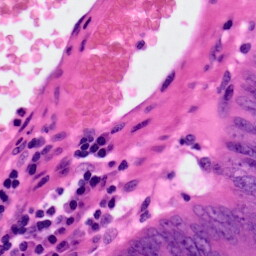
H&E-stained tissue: Colon